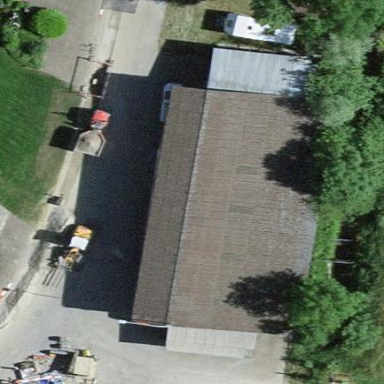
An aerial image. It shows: Group of garages.